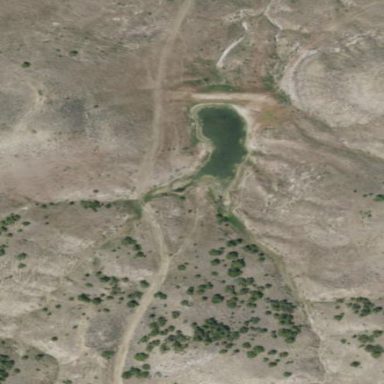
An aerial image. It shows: Reservoir.